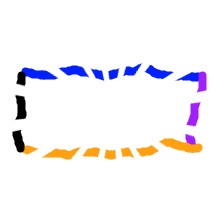
Shape: rectangle